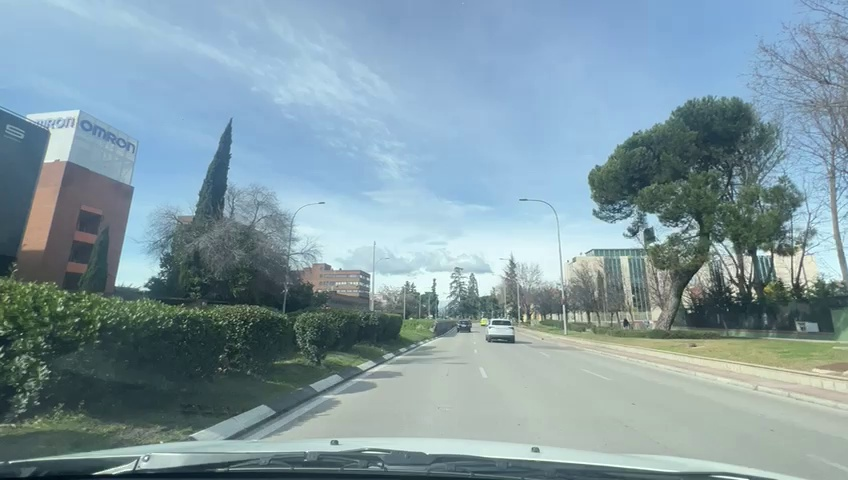
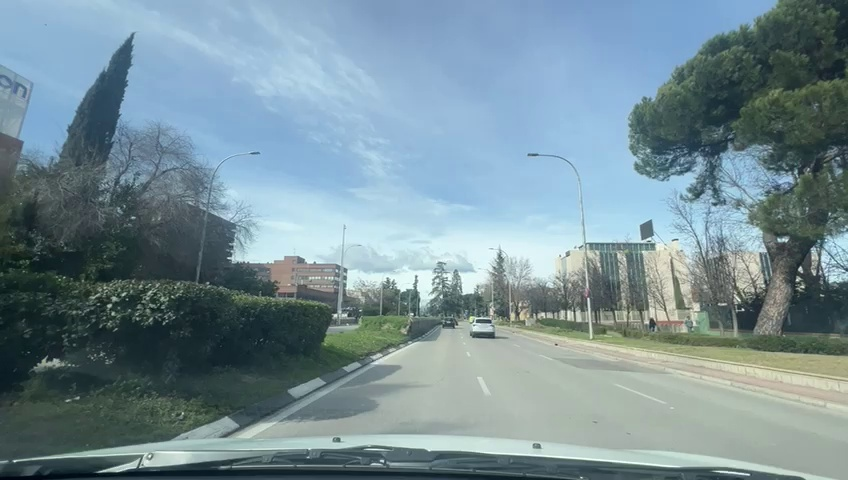
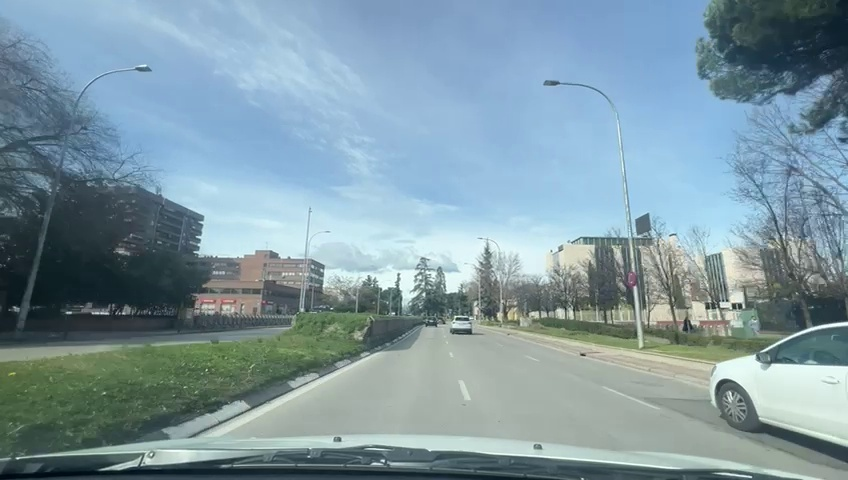
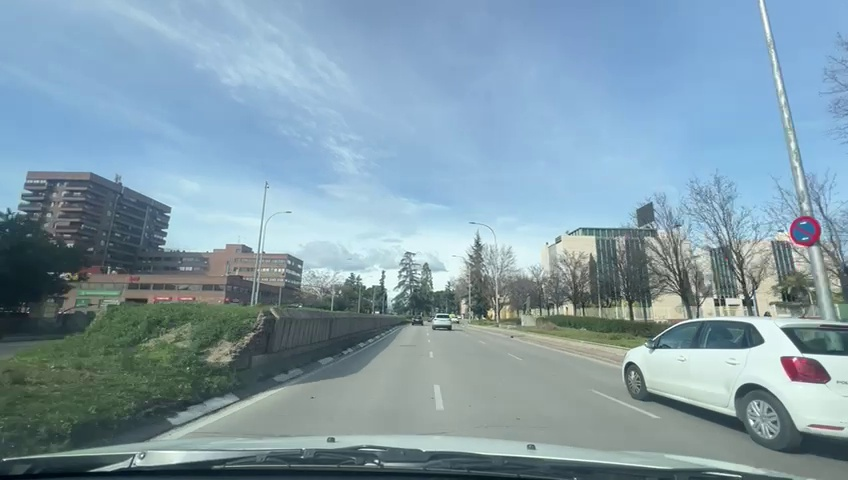
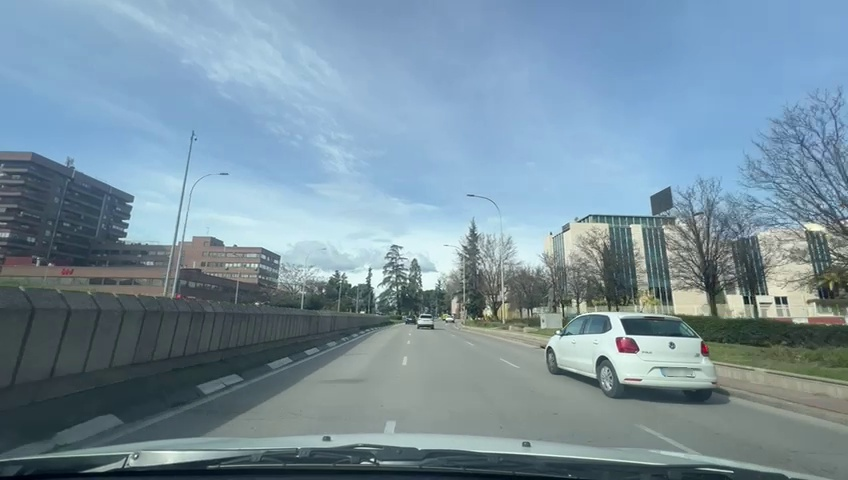
Situation: empty
Question: Is the ego vehicle entering or exiting a highway?
Answer: No
Reasoning: The ego vehicle is travelling along a urban road.

Situation: empty
Question: Are speed bumps, crosswalks, or construction-related obstacles present in the ego lane?
Answer: No
Reasoning: There are no visible obstacles in the ego lane.

Situation: empty
Question: Do you observe any red traffic light regulating the ego lane?
Answer: No
Reasoning: No traffic lights can be seen.

Situation: empty
Question: What is the color of the traffic light regulating the ego lane?
Answer: Green
Reasoning: No traffic lights can be seen.